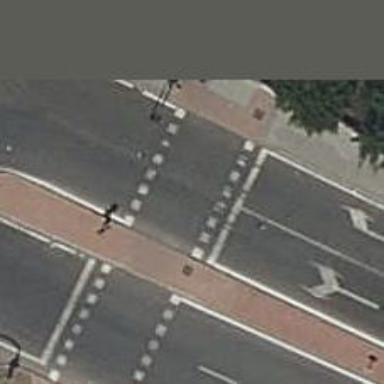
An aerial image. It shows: Road crossing with traffic signals.